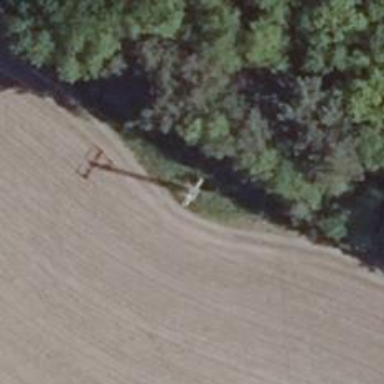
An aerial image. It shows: Power pole.